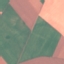
Land use / land cover class: AnnualCrop